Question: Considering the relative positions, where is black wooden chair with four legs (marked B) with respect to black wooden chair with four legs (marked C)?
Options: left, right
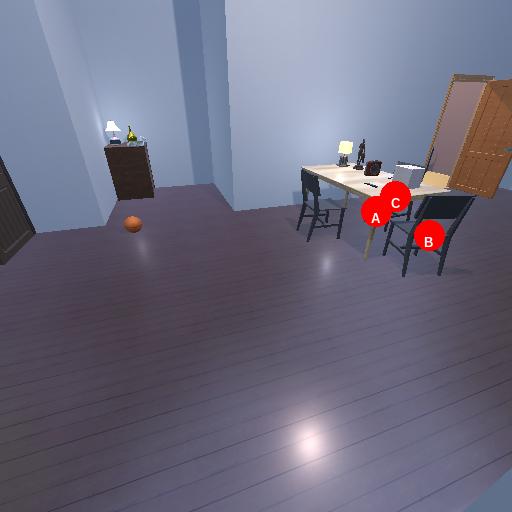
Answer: left